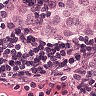
Metastatic tissue present: yes